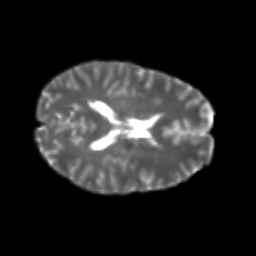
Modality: T2w
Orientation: axial
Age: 24
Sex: female
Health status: healthy
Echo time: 0.074 s